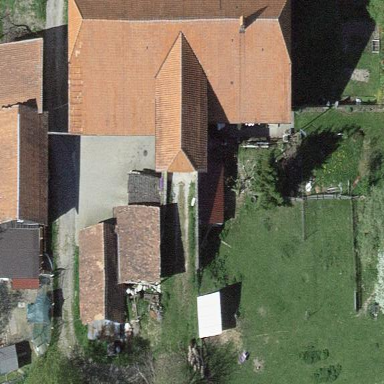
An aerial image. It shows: Farmyard area.